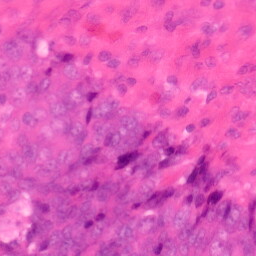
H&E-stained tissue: Colon